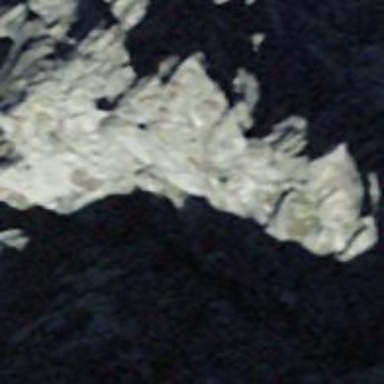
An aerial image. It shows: Natural cliff.